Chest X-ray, AP view. Patient: 58 years old, sex F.
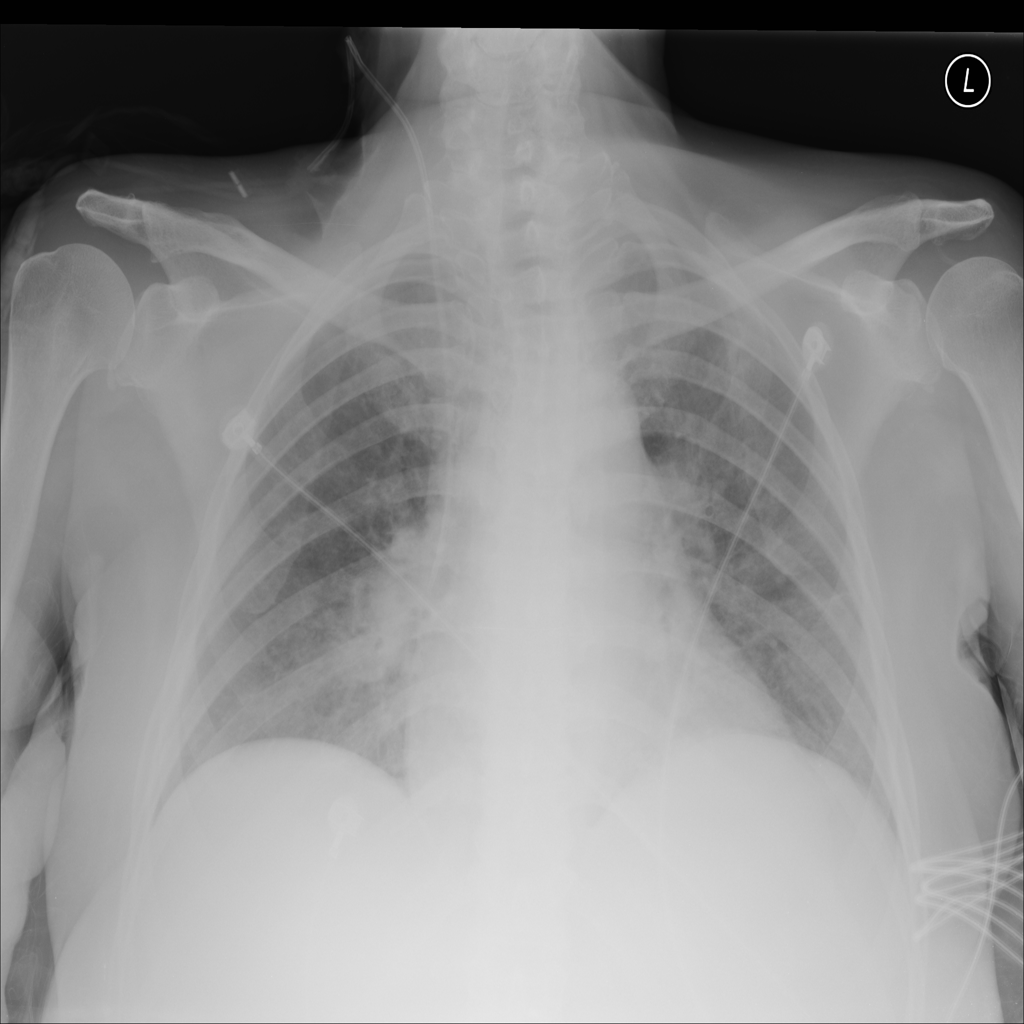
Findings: Infiltration